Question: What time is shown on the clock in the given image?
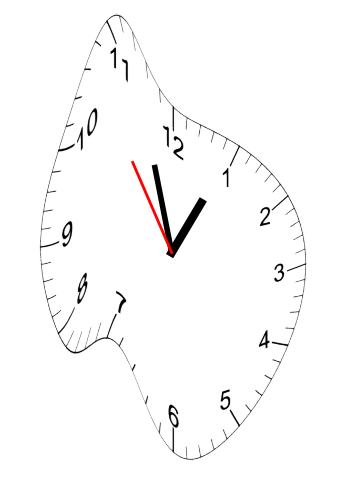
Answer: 12:56:54